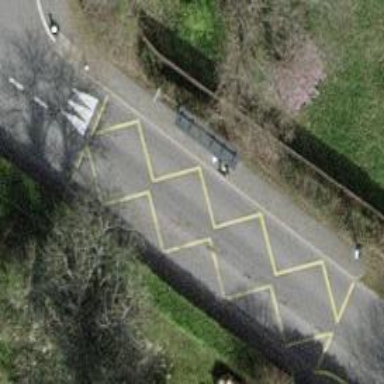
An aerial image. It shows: Bus stop with designated public transport stop position.